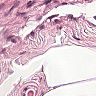
Metastatic tissue present: no